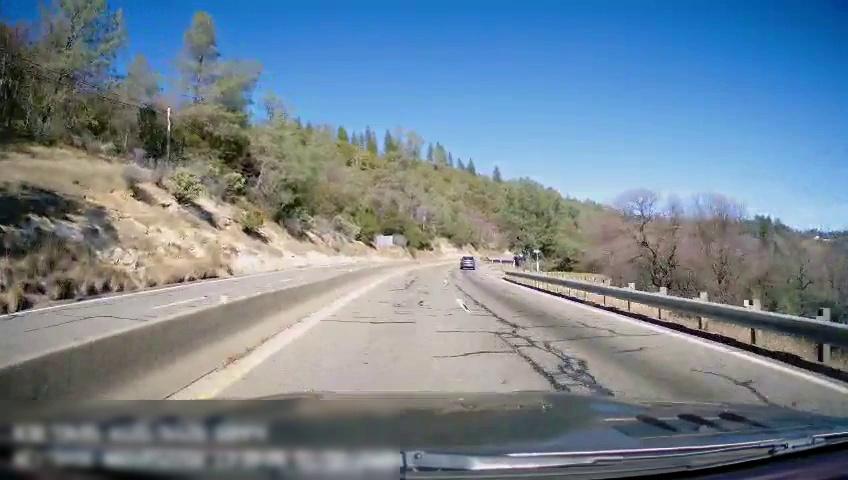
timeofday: Day
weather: Sunny
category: Drivable Space
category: Drivable Space
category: Vehicles | SUV
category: Lanes | Opposite Lane
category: Lanes | Opposite Lane
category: Lanes | Current Lane
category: Lanes | Current Lane
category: Lanes | Alternate Lane